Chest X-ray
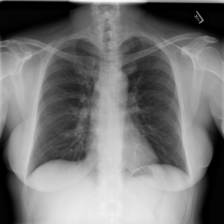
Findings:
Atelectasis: negative
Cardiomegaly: negative
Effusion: negative
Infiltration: negative
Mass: negative
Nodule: negative
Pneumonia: negative
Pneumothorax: negative
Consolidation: negative
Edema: negative
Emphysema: negative
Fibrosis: negative
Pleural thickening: negative
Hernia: negative